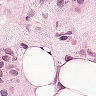
Metastatic tissue present: yes